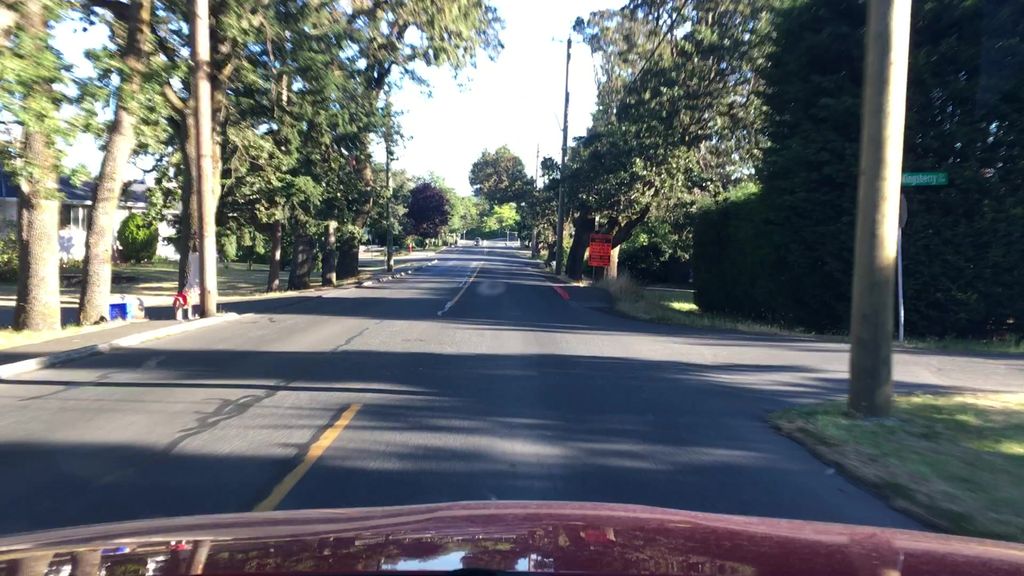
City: victoria